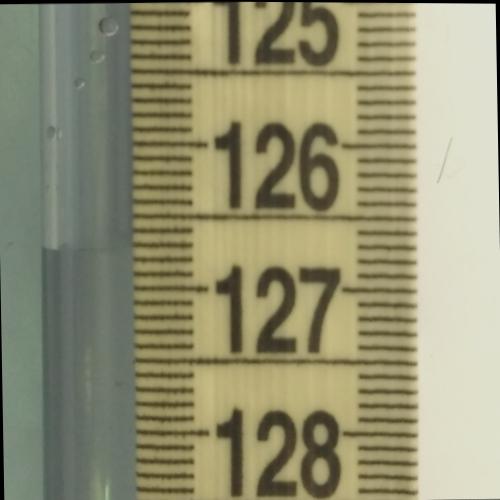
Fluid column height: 126.7 cm